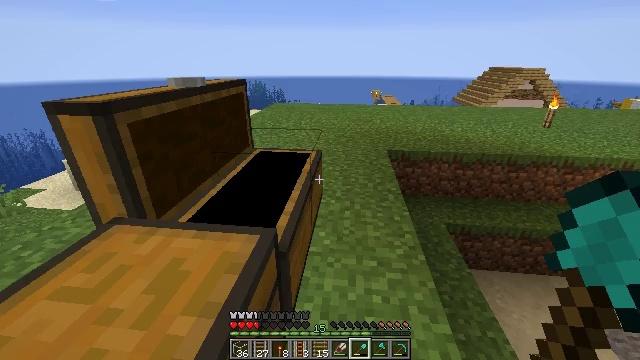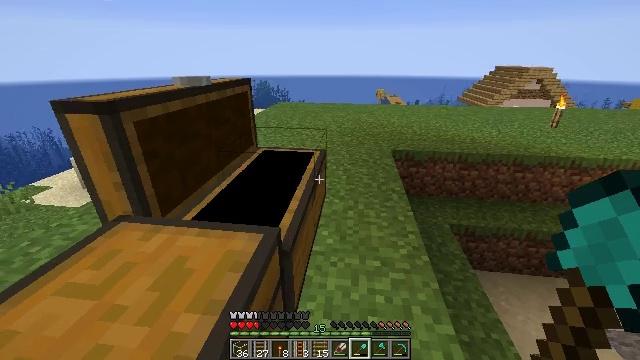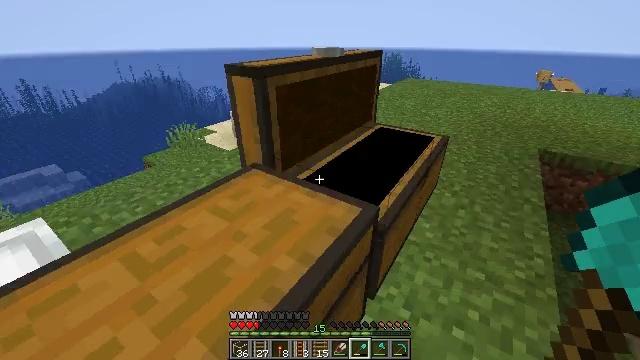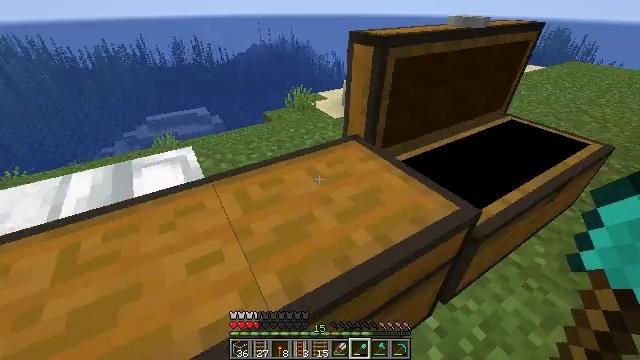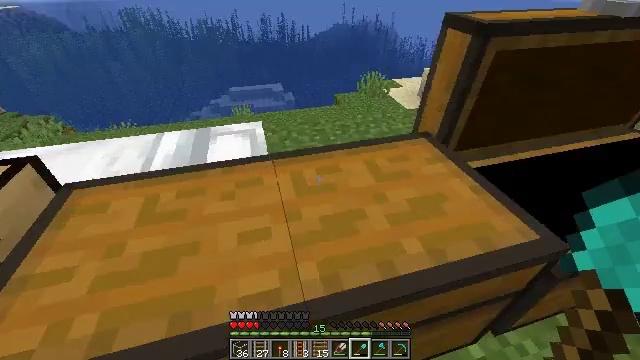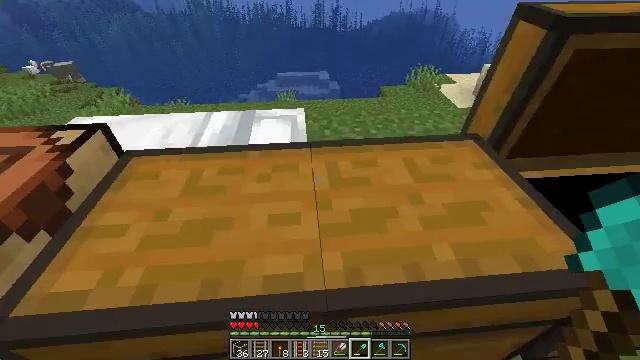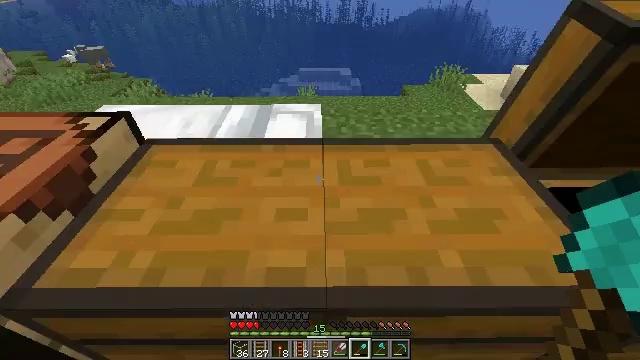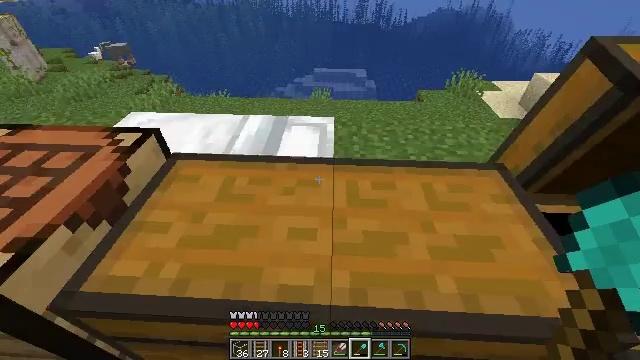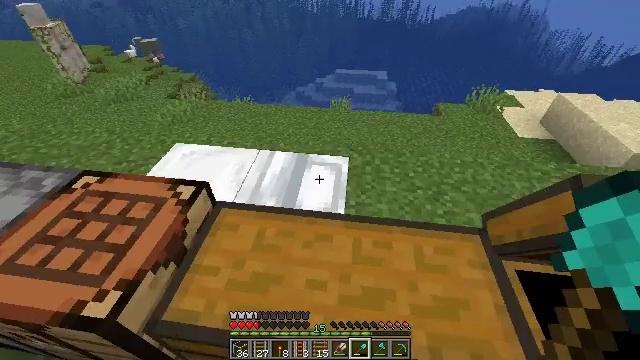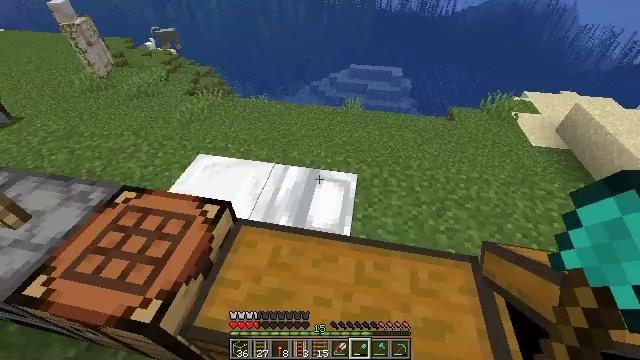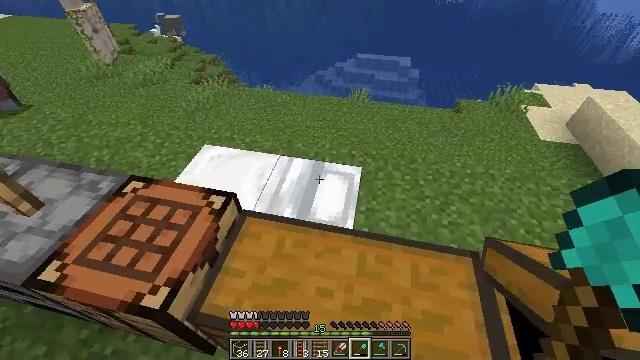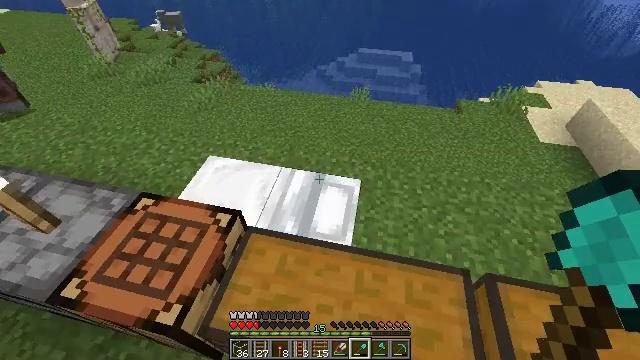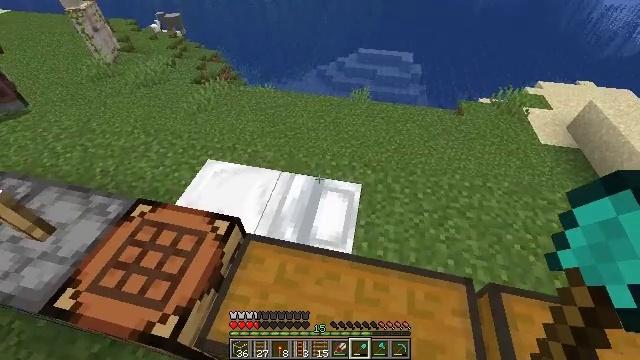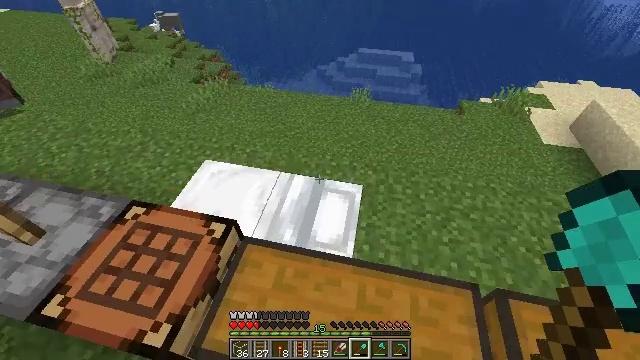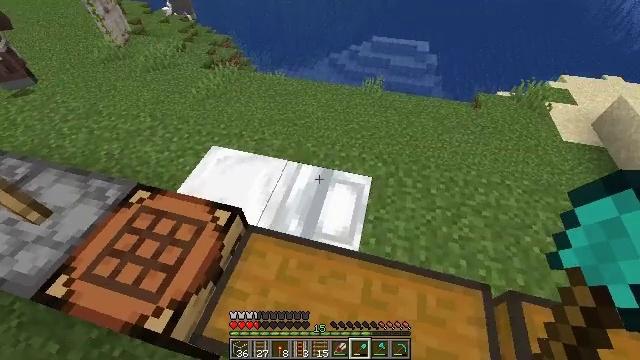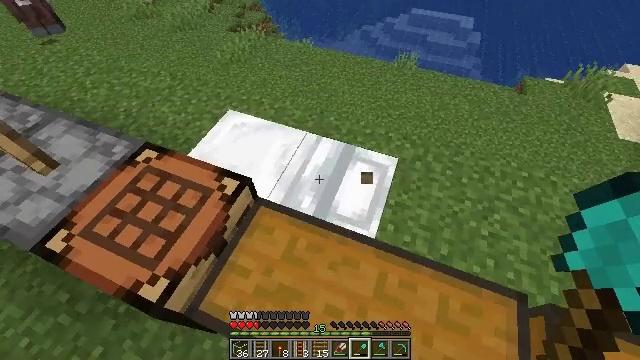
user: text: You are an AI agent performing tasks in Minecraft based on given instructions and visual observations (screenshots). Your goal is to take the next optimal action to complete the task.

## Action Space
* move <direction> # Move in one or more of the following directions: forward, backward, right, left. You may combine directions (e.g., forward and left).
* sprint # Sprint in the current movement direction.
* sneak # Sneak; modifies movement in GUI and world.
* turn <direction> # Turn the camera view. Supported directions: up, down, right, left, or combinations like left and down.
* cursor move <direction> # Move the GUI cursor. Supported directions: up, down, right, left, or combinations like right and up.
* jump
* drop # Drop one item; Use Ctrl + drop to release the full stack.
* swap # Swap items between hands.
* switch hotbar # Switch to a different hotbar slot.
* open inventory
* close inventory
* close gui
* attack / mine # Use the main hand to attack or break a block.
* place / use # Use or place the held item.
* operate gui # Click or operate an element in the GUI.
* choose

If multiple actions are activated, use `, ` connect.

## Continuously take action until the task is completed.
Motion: motion action
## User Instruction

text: Pick up the white bed by breaking it.
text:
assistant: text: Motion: no_op
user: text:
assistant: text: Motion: turn left and down
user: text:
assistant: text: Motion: turn left and down
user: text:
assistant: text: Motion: move forward, turn left and down
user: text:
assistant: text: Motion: move forward, turn left and down
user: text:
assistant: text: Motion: move forward, turn left
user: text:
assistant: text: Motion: move forward, turn left, jump
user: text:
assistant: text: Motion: move forward, turn left, jump
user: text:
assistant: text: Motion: move forward, turn left and down, jump
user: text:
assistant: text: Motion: move forward, turn left and down, jump
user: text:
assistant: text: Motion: move forward, turn down
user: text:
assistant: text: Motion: move forward
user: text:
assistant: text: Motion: move forward
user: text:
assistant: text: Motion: move forward, turn left and down
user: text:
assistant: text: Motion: turn left and down, attack / mine
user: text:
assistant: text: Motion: turn left and down, attack / mine
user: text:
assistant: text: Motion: attack / mine
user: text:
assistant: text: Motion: attack / mine
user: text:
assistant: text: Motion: attack / mine
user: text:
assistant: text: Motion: attack / mine
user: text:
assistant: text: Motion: attack / mine
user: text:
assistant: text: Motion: attack / mine
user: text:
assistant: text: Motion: attack / mine
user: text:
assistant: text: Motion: attack / mine
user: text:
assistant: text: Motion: attack / mine
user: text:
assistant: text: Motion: attack / mine